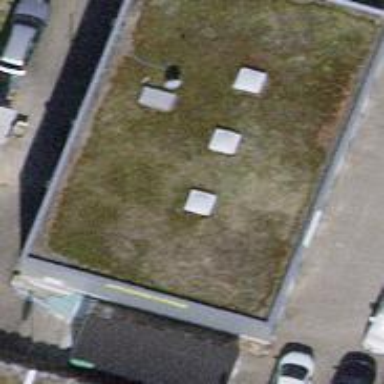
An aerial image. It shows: Flat-roofed building.